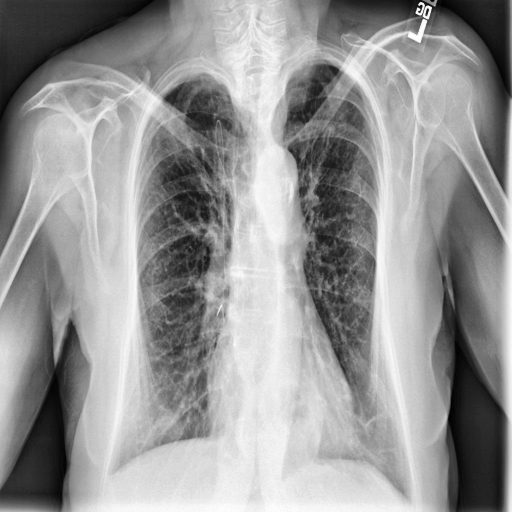
Finding: NORMAL